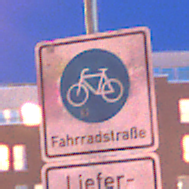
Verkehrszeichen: BeginnFahrradstrasse
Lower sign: BesondereFahrzeugeUndTransportgueter5
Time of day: Night
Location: Outdoor (Urban)
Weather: PartlyCloudy
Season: NotSpecified
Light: Artificial